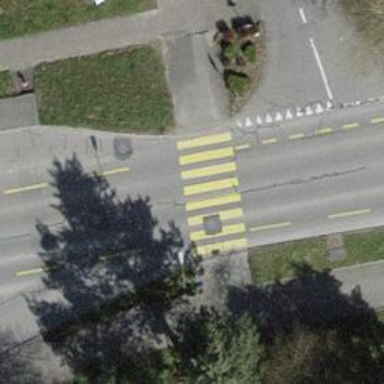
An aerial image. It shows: Zebra crossing on the road.